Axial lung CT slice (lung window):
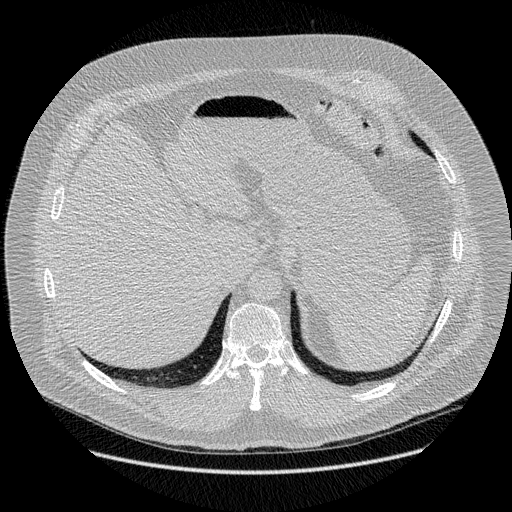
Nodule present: no